Interaction volume radius: 10 \u00c5
Interaction volume height: 25 \u00c5
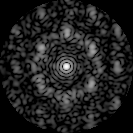
Disorder parameter: 0.6596